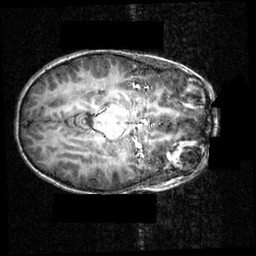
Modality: T1w
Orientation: axial
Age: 12
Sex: male
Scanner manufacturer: siemens
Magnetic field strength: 3.951 T
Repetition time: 1.5 s
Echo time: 0.00335 s